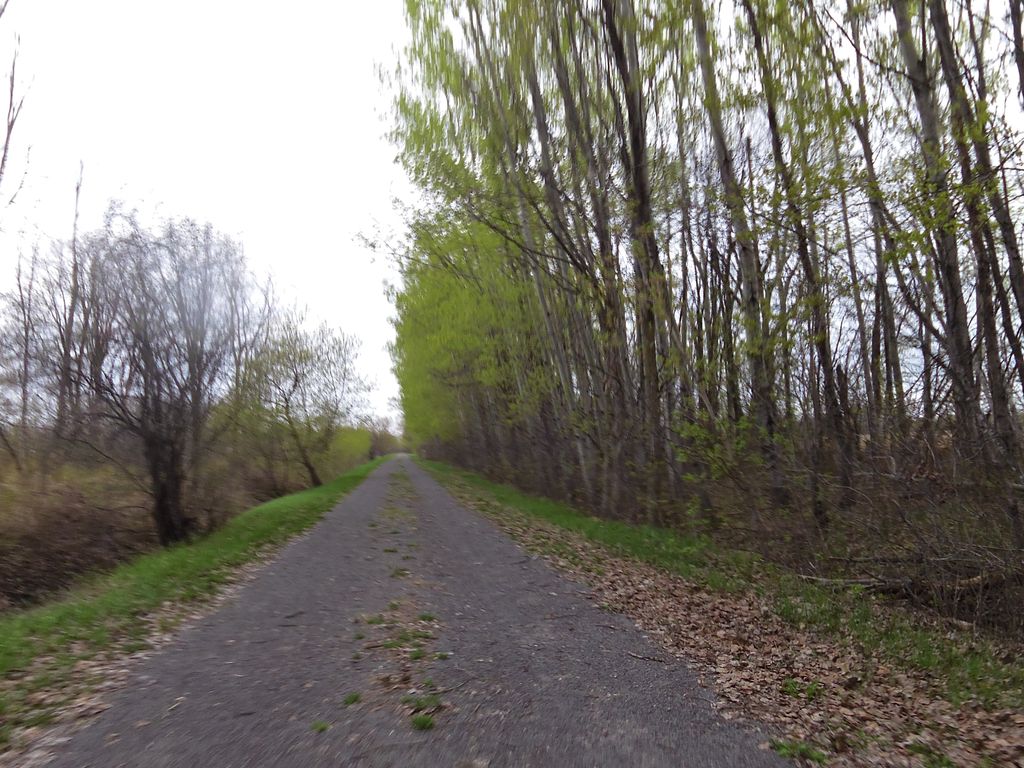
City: ottawa-gatineau